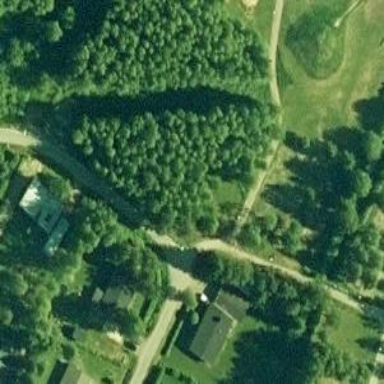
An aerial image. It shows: Asphalt cycleway.